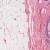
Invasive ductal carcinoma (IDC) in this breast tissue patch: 0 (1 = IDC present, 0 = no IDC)